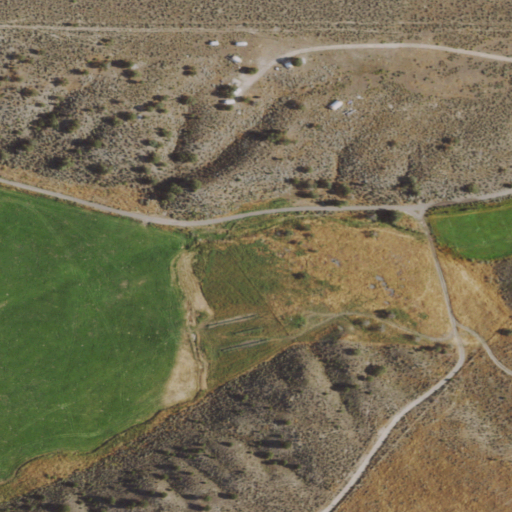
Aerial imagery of valley in Nevada named Coal Canyon containing shrub, grassland, woody wetlands, pasture, and open development